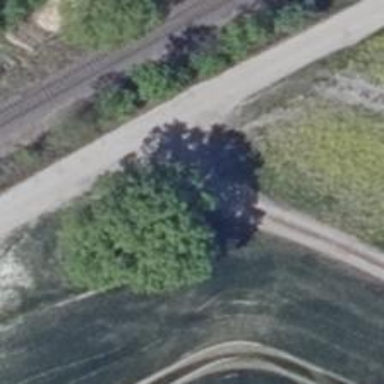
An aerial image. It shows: Gravel track with grade2 quality.